Question:
As the above screenshot showed, I used the function 'heatmap.2()' here.
how can I change '' in the color coded bar to ?
One can just use the data from gplots package:
'''
library(gplots)
data(mtcars)
x <- as.matrix(mtcars)
rc <- rainbow(nrow(x), start=0, end=.3)
cc <- rainbow(ncol(x), start=0, end=.3)
heatmap.2(x, key=TRUE)
'''
Many thanks :-)
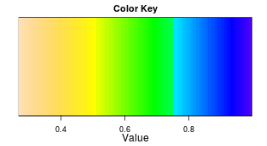
Answer: It's hard-coded. You will need to change it in the code. It appears about midway down the section that draws the key and the line is:
'''
else mtext(side = 1, "Value", line = 2)
'''
This is the section of the heatmap.2 code that creates the key (at least up to the point where the word "Value" appears) :
'''
if (key) {
par(mar = c(5, 4, 2, 1), cex = 0.75)
tmpbreaks <- breaks
if (symkey) {
max.raw <- max(abs(c(x, breaks)), na.rm = TRUE)
min.raw <- -max.raw
tmpbreaks[1] <- -max(abs(x), na.rm = TRUE)
tmpbreaks[length(tmpbreaks)] <- max(abs(x), na.rm = TRUE)
}
else {
min.raw <- min(x, na.rm = TRUE)
max.raw <- max(x, na.rm = TRUE)
}
z <- seq(min.raw, max.raw, length = length(col))
image(z = matrix(z, ncol = 1), col = col, breaks = tmpbreaks,
xaxt = "n", yaxt = "n")
par(usr = c(0, 1, 0, 1))
lv <- pretty(breaks)
xv <- scale01(as.numeric(lv), min.raw, max.raw)
axis(1, at = xv, labels = lv)
if (scale == "row")
mtext(side = 1, "Row Z-Score", line = 2)
else if (scale == "column")
mtext(side = 1, "Column Z-Score", line = 2)
else mtext(side = 1, "Value", line = 2)
.... lots more code below
'''
You should type 'heatmap.2' , then copy the source code to an editor and then use the search function to find "Value". Change "Value" to something else (in quotes) and then type 'heatmap.2 <-' and paste in the code and hit return. (Unless you save this it will only persist as long as the session continues.)